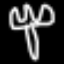
Label: fork